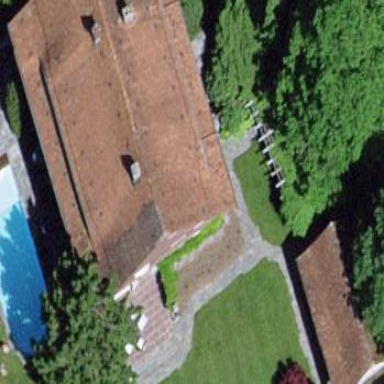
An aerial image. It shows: Building with gabled roof.